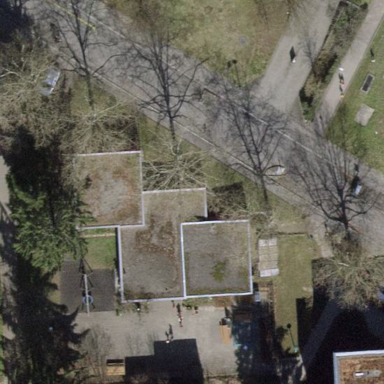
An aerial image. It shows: Kindergarten.